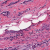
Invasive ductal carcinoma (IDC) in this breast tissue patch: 1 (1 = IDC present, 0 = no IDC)